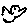
Label: bird